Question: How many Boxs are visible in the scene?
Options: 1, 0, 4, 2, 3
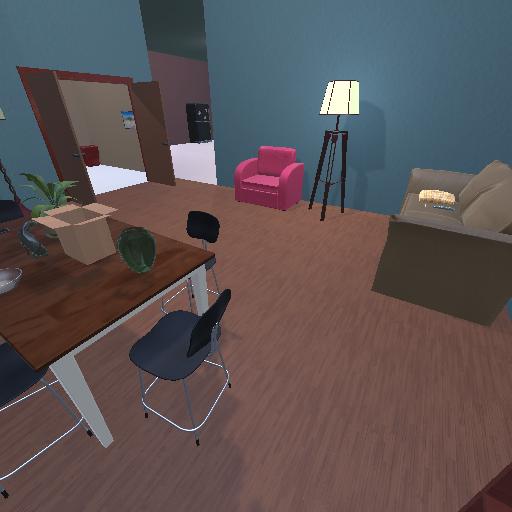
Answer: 1